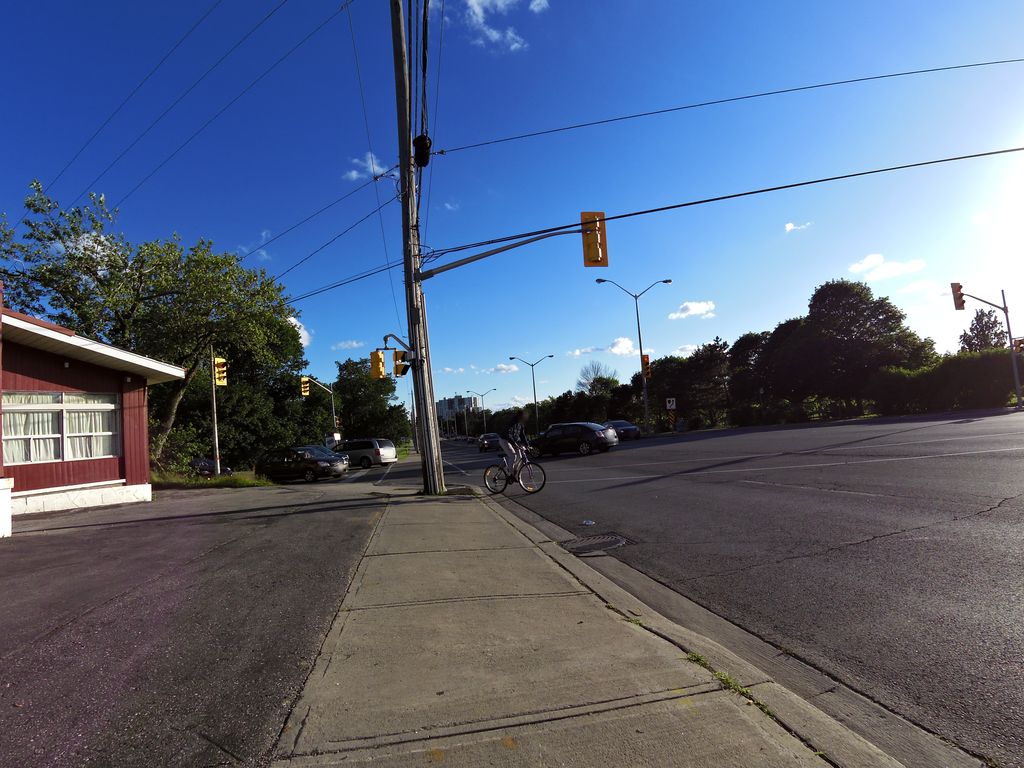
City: toronto